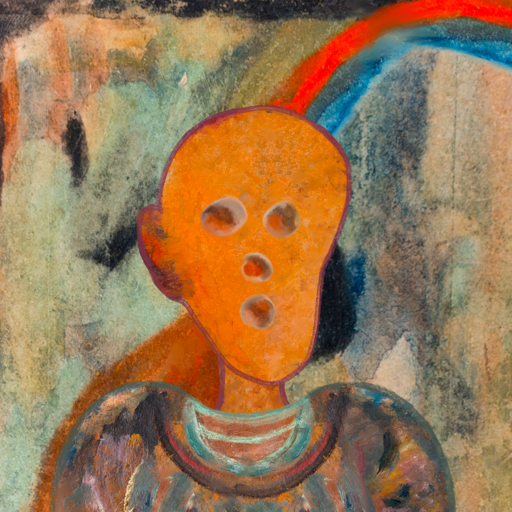
Background: Childish, Head And Neck Front: Hypocrite, Face Front: Rupkatha, Bust: Boggyland, Hair Front: Blank, Head Accessory: Blank, Second Necklace: Blank, Necklace: Blank, Baby: Blank